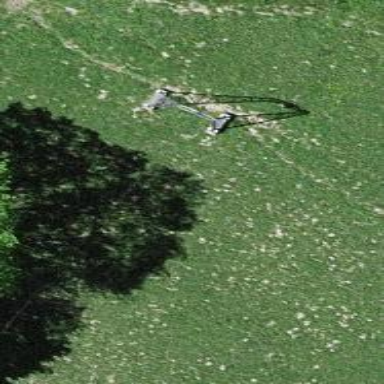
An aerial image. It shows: Pylon for aerialway.